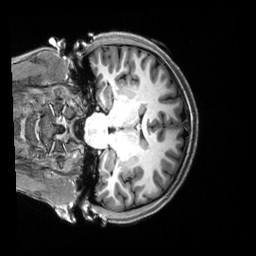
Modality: T1w
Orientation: coronal
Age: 21
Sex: female
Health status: healthy
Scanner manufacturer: siemens
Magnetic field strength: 3 T
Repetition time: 2.5 s
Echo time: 0.00222 s